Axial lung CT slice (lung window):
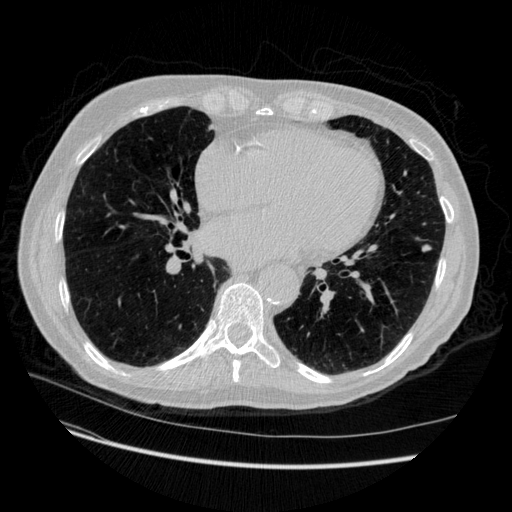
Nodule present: yes
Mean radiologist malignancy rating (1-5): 3.333